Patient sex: F
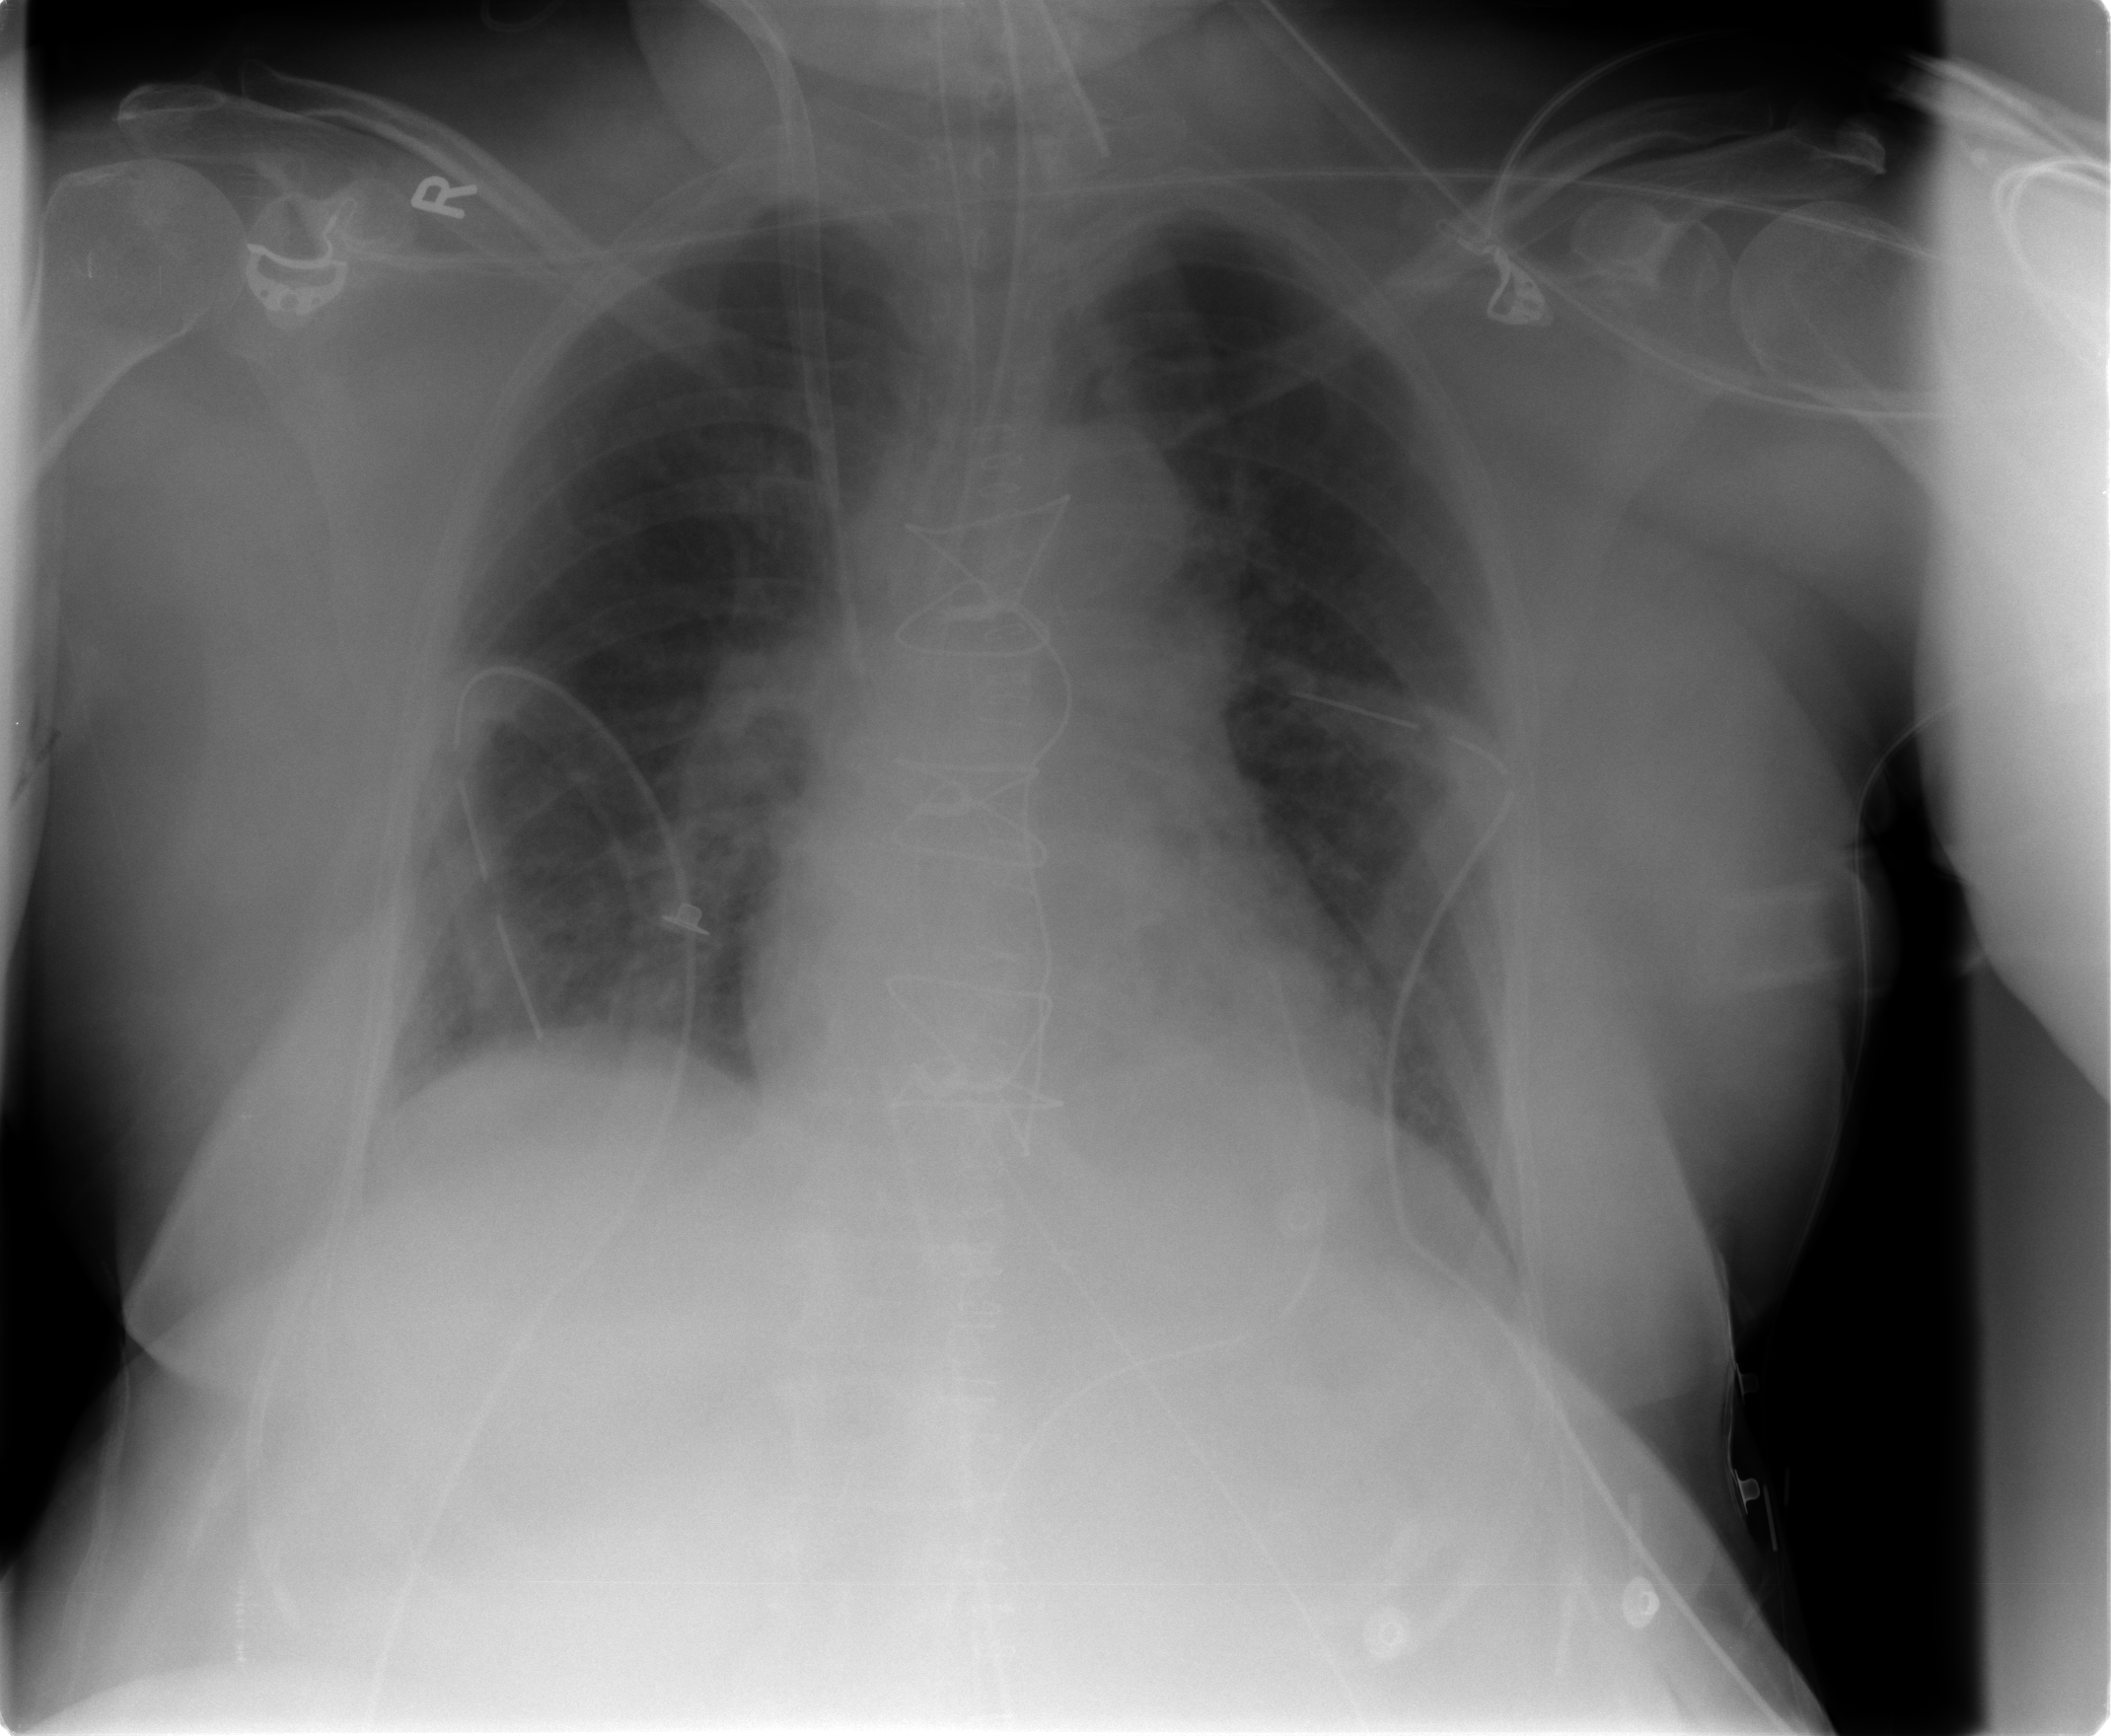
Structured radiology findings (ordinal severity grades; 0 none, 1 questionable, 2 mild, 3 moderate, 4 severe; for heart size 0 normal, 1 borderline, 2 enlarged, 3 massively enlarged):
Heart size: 0
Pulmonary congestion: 3
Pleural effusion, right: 0
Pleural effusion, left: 0
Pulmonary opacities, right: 1
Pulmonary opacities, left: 1
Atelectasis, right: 1
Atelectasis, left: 1